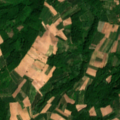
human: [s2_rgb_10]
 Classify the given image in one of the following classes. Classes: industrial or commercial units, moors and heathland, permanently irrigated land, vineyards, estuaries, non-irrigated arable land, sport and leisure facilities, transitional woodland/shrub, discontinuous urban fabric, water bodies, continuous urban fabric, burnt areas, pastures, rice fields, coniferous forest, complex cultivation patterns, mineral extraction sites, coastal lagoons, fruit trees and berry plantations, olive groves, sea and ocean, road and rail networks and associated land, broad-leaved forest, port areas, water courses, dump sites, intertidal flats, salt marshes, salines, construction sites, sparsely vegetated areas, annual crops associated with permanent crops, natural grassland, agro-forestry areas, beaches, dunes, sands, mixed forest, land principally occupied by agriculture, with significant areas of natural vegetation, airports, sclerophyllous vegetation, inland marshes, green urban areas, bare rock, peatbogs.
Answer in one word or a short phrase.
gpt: non-irrigated arable land, complex cultivation patterns, land principally occupied by agriculture, with significant areas of natural vegetation, broad-leaved forest